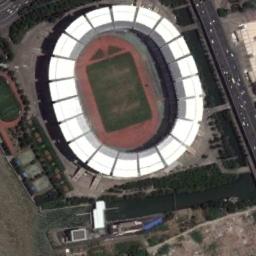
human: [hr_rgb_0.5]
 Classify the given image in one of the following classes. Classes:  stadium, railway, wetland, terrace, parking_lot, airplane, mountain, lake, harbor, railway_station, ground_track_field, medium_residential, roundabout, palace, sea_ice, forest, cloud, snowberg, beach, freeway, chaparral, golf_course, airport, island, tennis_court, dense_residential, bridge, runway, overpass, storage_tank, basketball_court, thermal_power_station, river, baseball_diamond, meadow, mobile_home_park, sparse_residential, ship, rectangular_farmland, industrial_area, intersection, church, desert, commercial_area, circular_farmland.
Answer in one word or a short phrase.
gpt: stadium